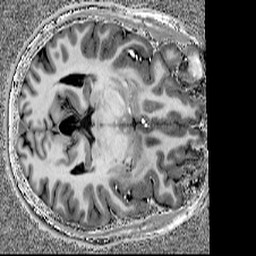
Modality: UNIT1
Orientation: axial
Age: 35
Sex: female
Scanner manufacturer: siemens
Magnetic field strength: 7 T
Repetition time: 4.3 s
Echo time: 0.00227 s